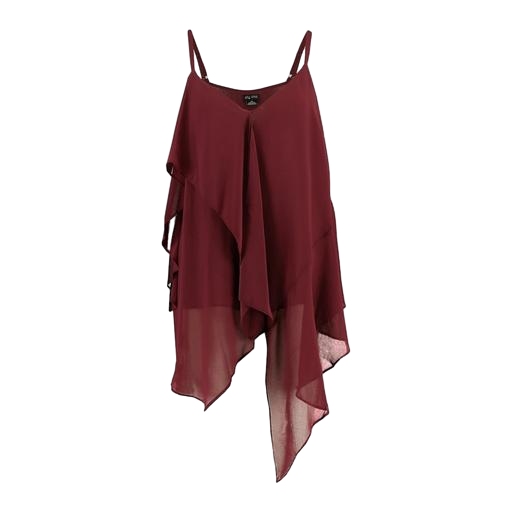
red asymmetrical top only macy, sexy layered tank top, red trapeze top, white background